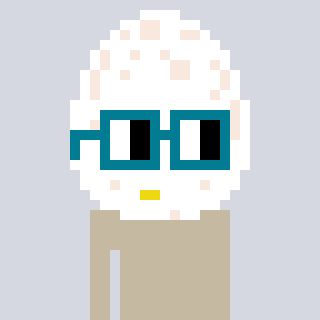
a pixel art character with square dark green glasses, a egg-shaped head and a computerblue-colored body on a cool background